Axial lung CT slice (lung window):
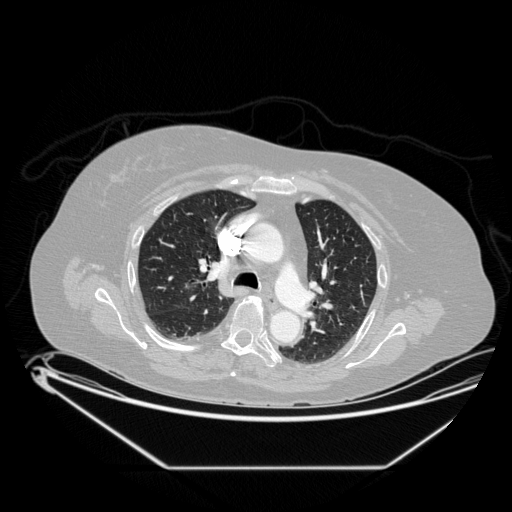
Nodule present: no